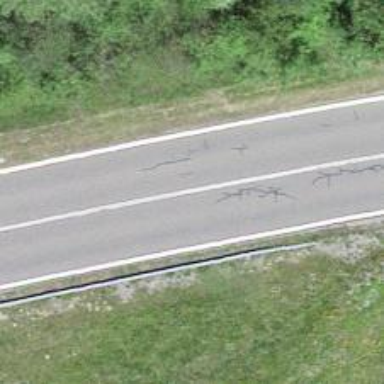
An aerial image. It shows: Asphalt road classified as primary highway.